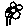
Label: flower